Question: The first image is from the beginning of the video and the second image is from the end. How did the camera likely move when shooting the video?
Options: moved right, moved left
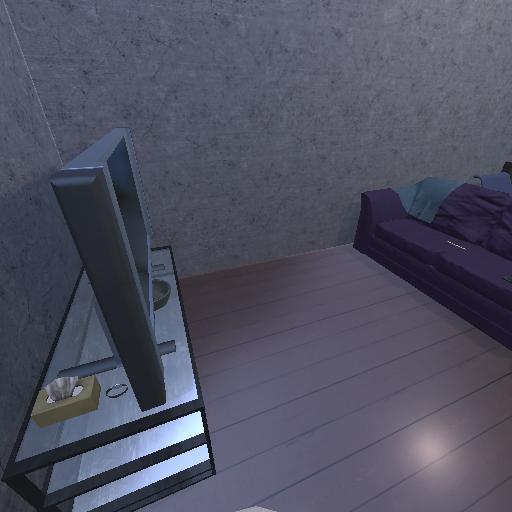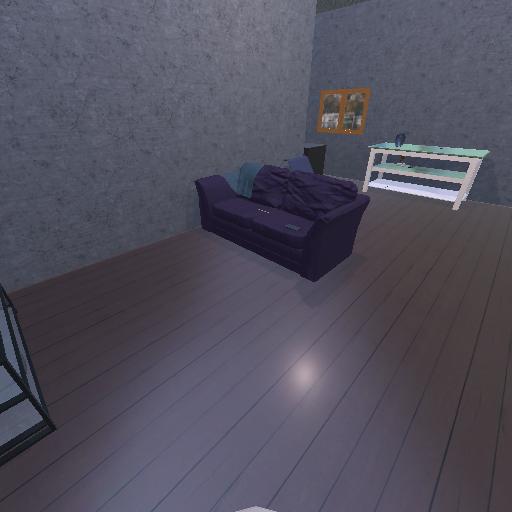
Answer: moved right